Question: I have a plot which defines line properties based on test parameters. For example, in the plot below, blue lines have a value of A=1, and red is A=2. The solid lines with dots have B=10 and dashed with Xs B=20. When I create a legend, it makes an entry for each line plotted. I would like to have a legend something like this:
[blue] A=1
[red] A=2
-. B=10
--x B=20
I have many more entries than what you see below, so this would save a lot of space. Does anyone know if this is possible in Matlab?

Here's what I've tried towards Eitan's answer, to no luck.
'''
figure(2);
plot(1:5,1:5,'b');
hold all;
plot(1:5,1:5,'r');
plot(1:5,1:5,'k.-');
plot(1:5,1:5,'kx--');
h = get(gca,'Children');
M = {'A=1','A=2','B=10','B=20'};
figure(1);
legend(h,M); % This makes the legend appear in Figure 2, but I want it in 1.
'''
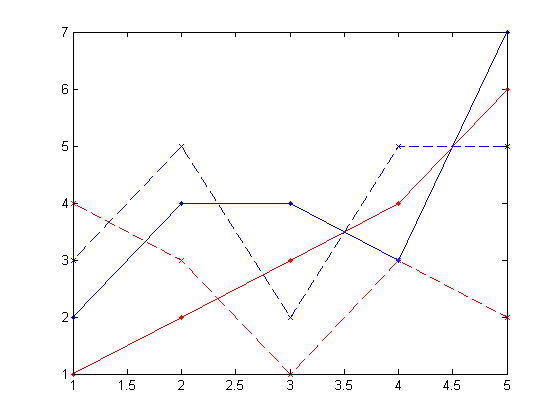
Answer: A possible way to do it would be first storing in an array 'h' four handles corresponding to four sample lines in the following way:
- 'h(1)'- 'h(2)'- 'h(3)'- 'h(4)'
and then feeding them into 'legend' alongside the desired strings like so:
'''
legend(h, 'A = 1', 'A = 2', 'B = 10', 'B = 20')
'''
'NaN'